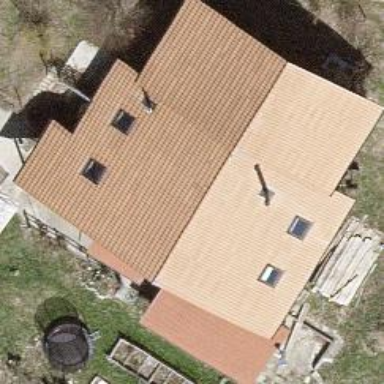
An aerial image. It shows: Building with gabled roof.